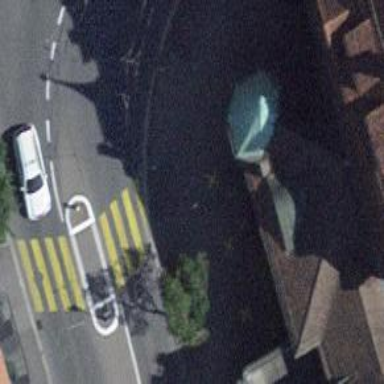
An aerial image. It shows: Kerb barrier.